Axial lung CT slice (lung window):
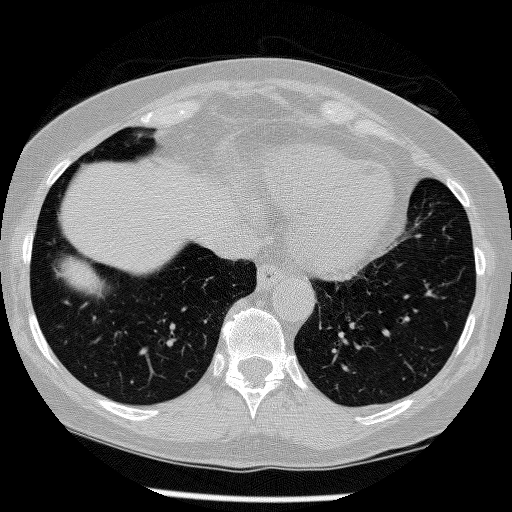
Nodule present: no